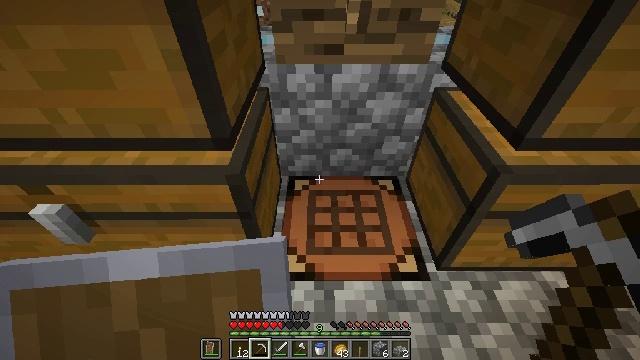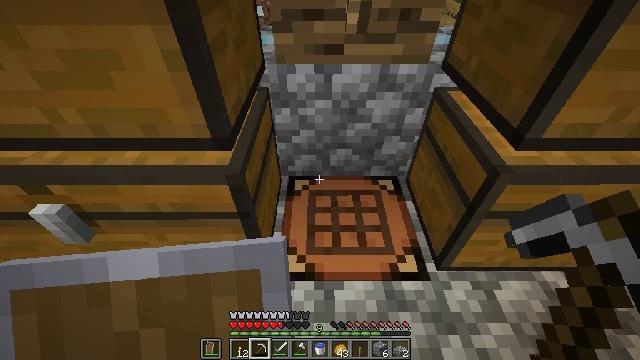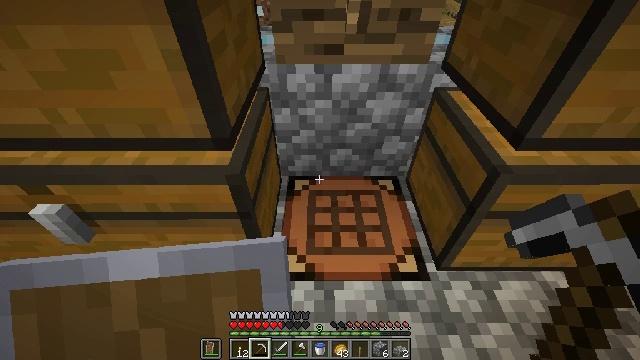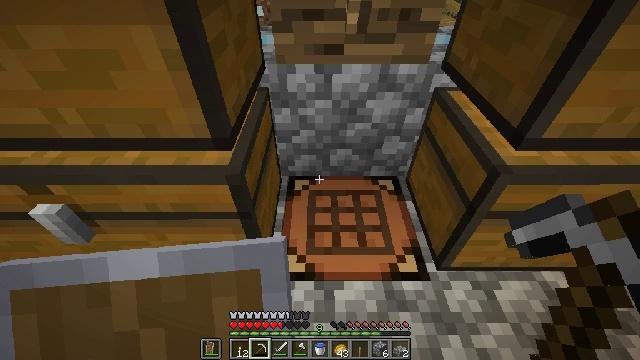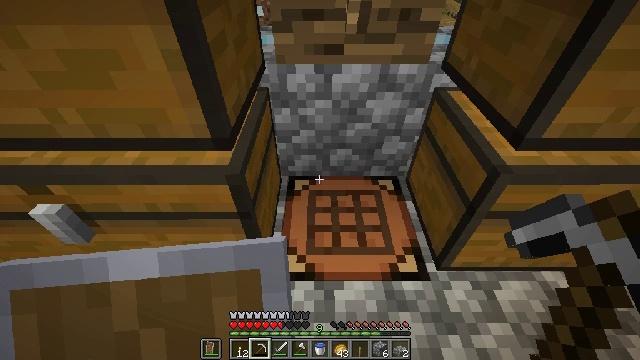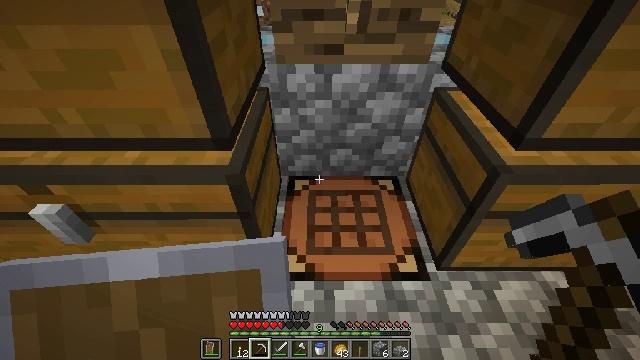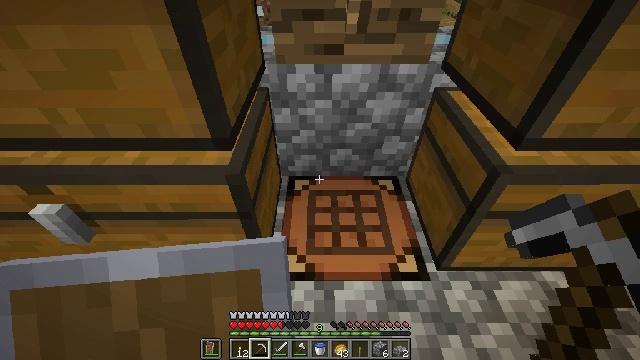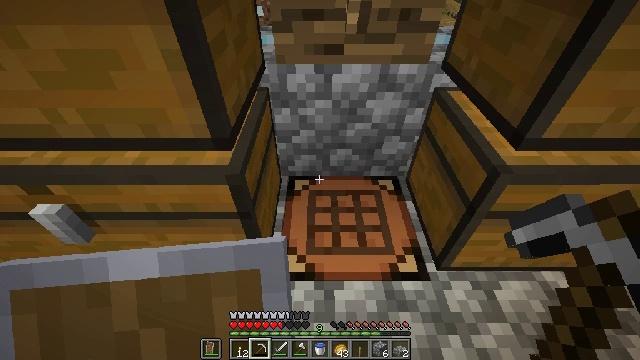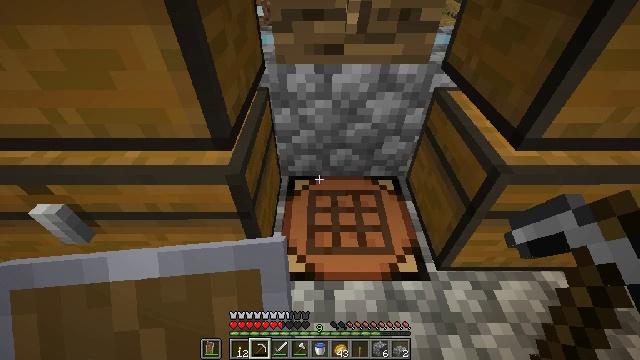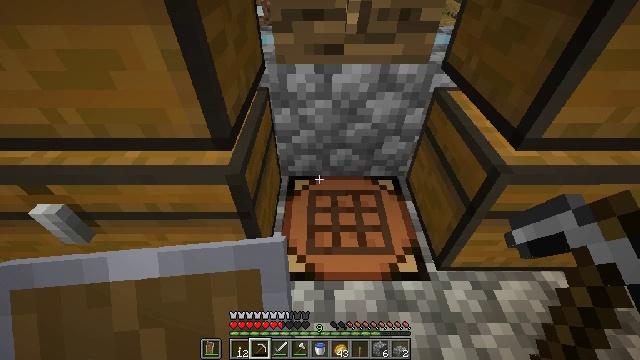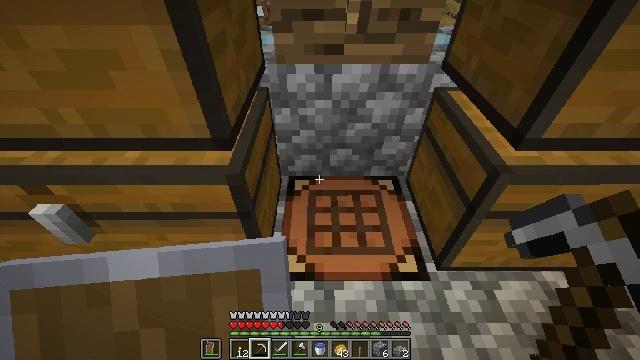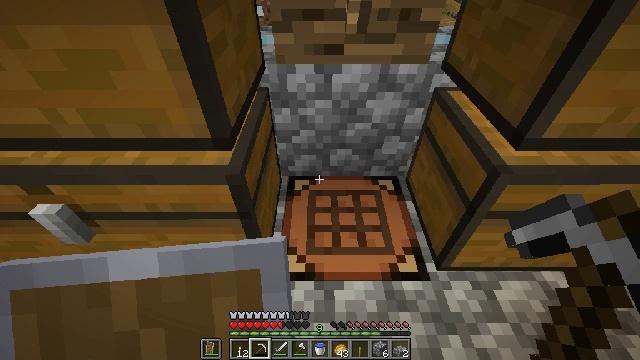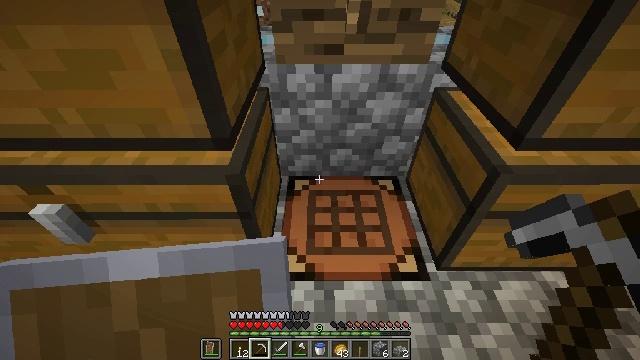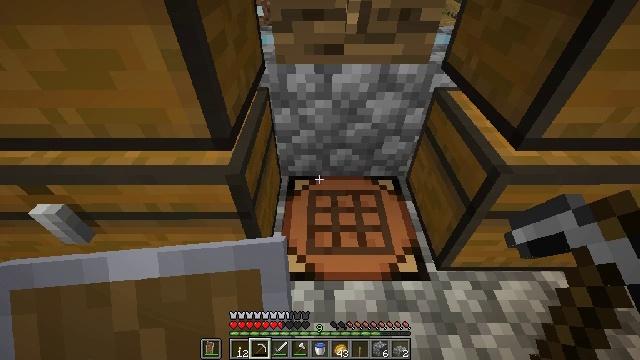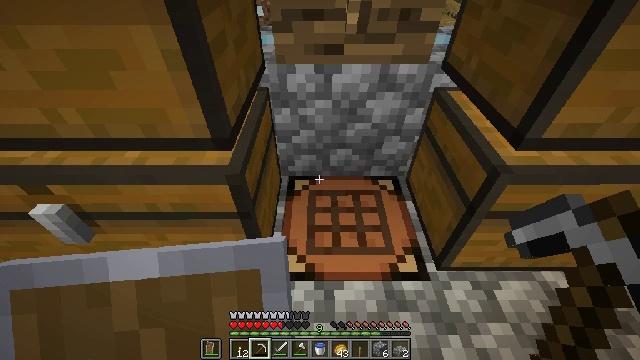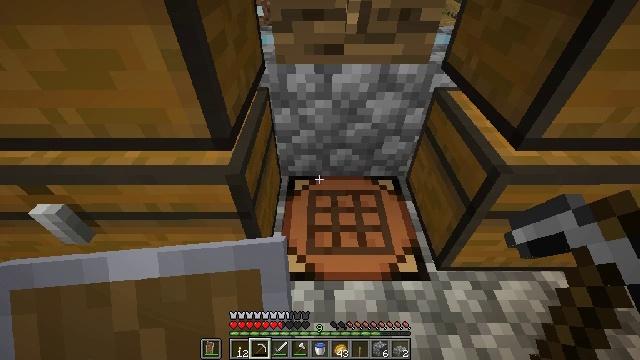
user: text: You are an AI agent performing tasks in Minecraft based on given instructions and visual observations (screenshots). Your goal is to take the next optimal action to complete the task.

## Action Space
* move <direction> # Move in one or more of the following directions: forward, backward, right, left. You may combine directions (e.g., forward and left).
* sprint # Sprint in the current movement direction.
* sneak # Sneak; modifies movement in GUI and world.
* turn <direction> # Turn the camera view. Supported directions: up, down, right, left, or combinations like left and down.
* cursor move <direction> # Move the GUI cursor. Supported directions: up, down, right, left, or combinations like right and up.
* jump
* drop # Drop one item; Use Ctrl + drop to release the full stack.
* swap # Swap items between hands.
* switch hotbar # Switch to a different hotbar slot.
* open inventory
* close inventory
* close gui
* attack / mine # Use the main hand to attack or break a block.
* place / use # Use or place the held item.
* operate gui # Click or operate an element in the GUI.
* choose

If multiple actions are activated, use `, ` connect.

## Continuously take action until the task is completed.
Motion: motion action
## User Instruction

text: Take materials to the crafting table and make a repeater.
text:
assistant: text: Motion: no_op
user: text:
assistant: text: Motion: no_op
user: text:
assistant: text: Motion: no_op
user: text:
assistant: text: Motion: no_op
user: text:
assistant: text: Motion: no_op
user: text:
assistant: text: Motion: no_op
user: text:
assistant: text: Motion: no_op
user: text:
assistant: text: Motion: no_op
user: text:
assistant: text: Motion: no_op
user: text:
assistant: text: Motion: no_op
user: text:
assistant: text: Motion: no_op
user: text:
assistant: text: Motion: no_op
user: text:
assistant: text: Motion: no_op
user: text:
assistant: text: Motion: no_op
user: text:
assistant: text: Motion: no_op
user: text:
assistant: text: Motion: no_op
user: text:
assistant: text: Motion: no_op
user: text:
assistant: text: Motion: no_op
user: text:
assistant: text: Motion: no_op
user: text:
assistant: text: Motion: no_op
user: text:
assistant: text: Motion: no_op
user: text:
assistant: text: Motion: no_op
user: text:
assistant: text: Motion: no_op
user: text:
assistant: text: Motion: no_op
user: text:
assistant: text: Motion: no_op
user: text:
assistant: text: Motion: no_op
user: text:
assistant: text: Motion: no_op
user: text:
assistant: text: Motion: no_op
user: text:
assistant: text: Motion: no_op
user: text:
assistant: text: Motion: no_op